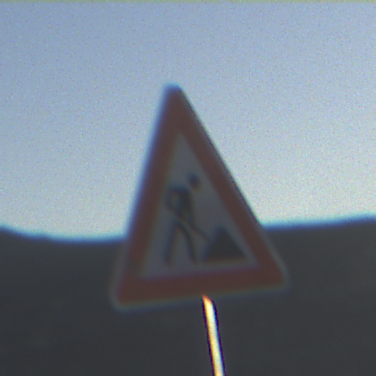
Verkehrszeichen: Arbeitsstelle
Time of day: SunriseSunset
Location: Outdoor (Nature)
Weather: Clear
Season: NotSpecified
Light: Natural